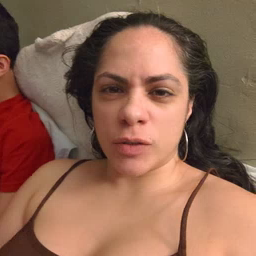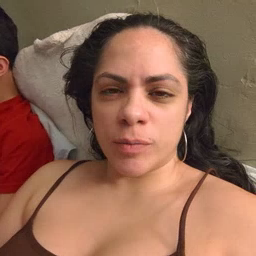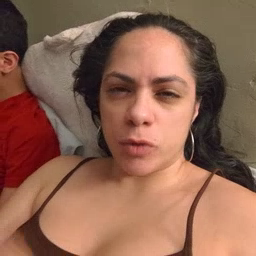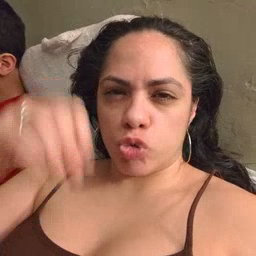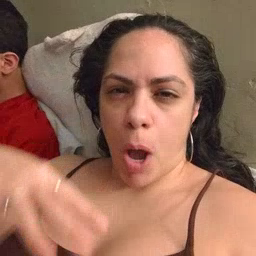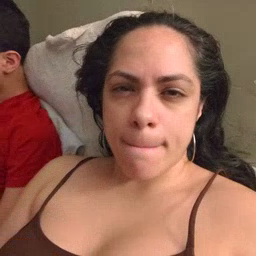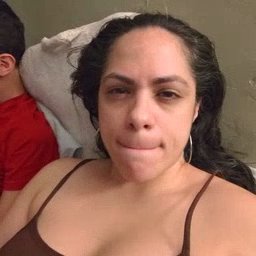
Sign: drop